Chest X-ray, PA view. Patient: 34 years old, sex M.
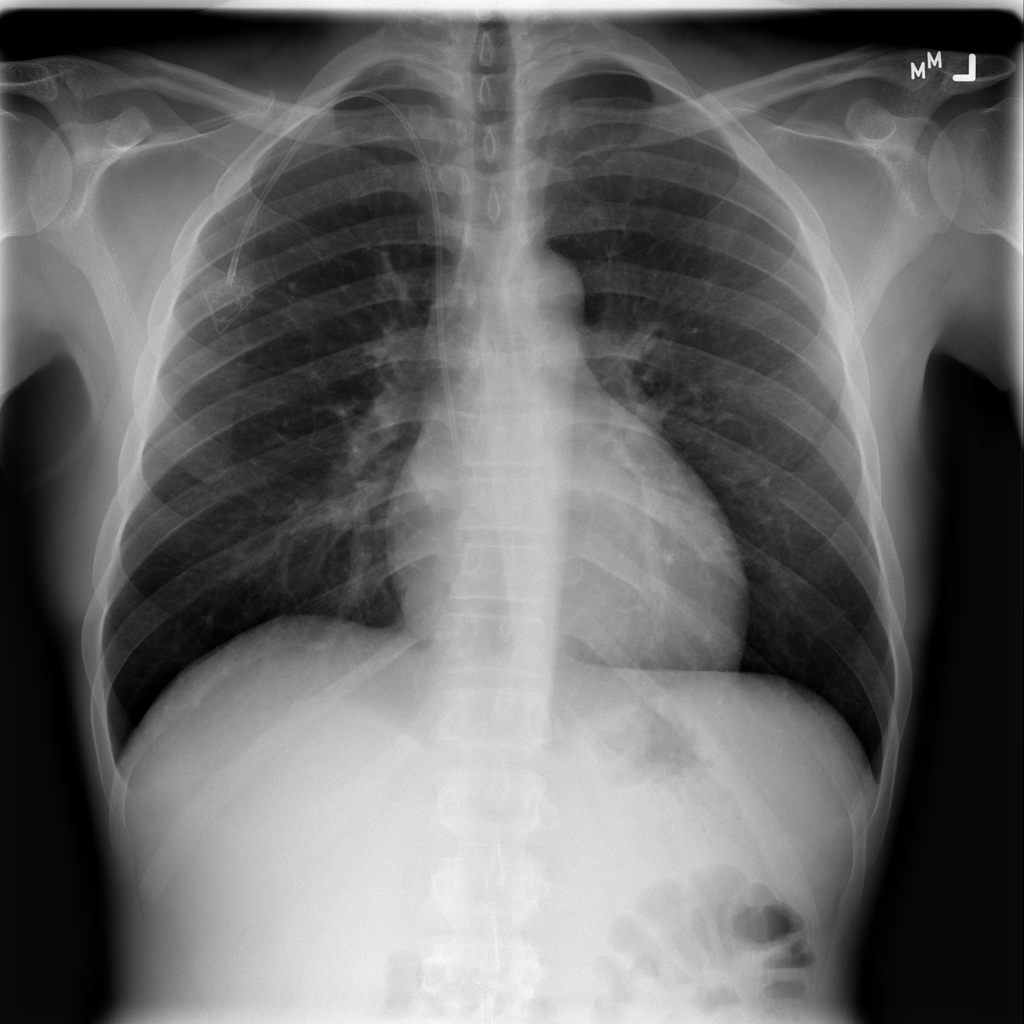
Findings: No Finding